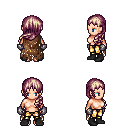
a pixel art fantasy rpg character, female body template, human, light skin, brown tattered cape, gold greaves, white blonde left-swept hairstyle, metal gloves, black shoes, four views (front, back, left, right), 2x2 character sprite sheet, small pixel art, hard edges, no anti-aliasing